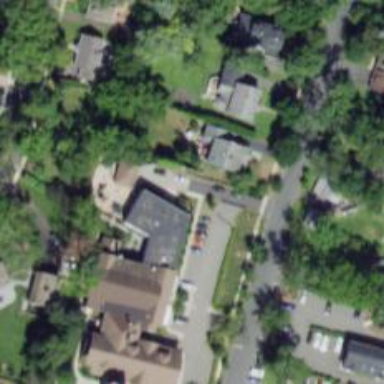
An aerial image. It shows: Kindergarten building.